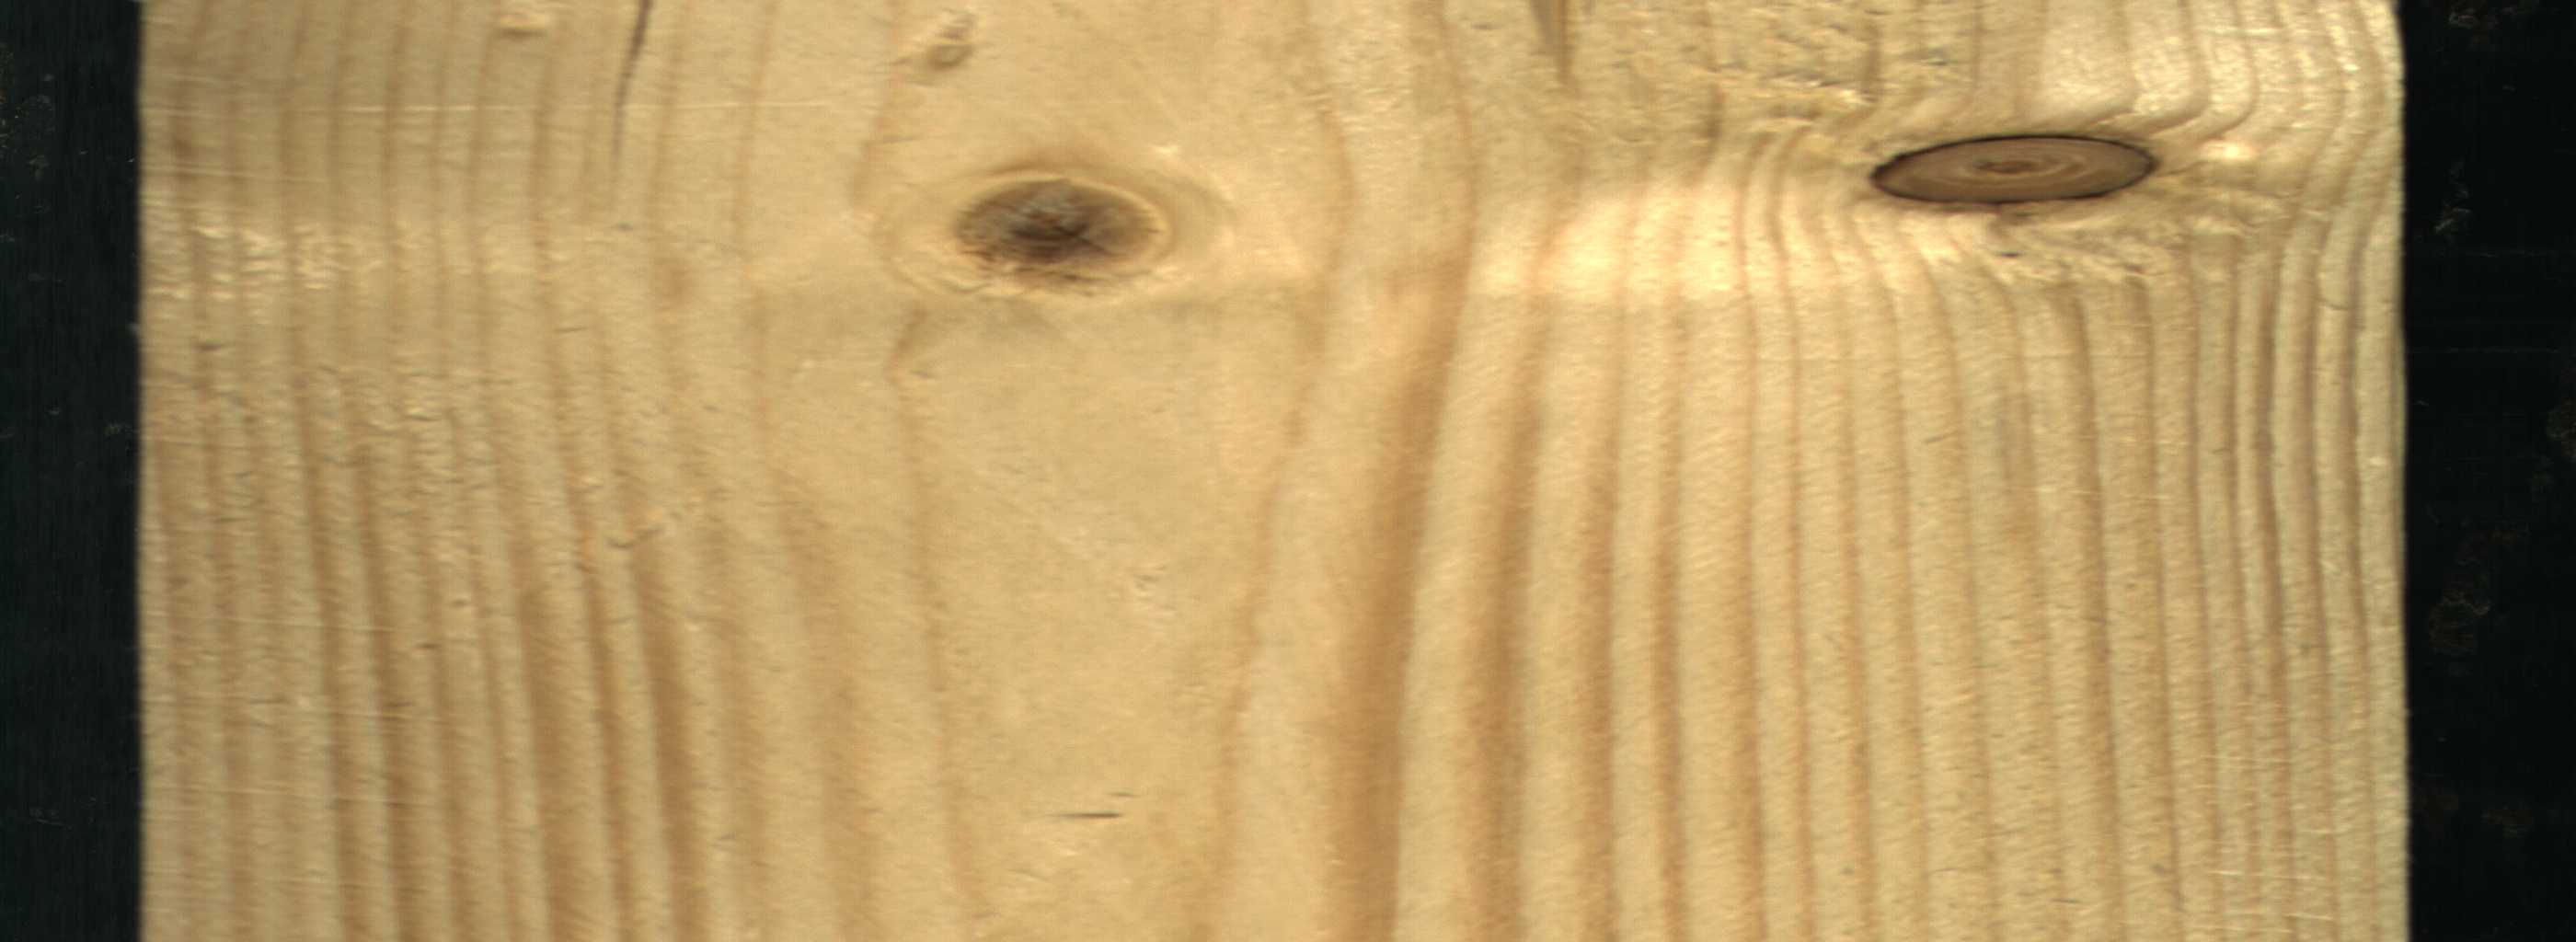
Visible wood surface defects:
Dead_Knot
Live_Knot